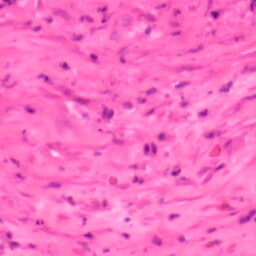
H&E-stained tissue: Colon